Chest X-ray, AP view. Patient: 12 years old, sex F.
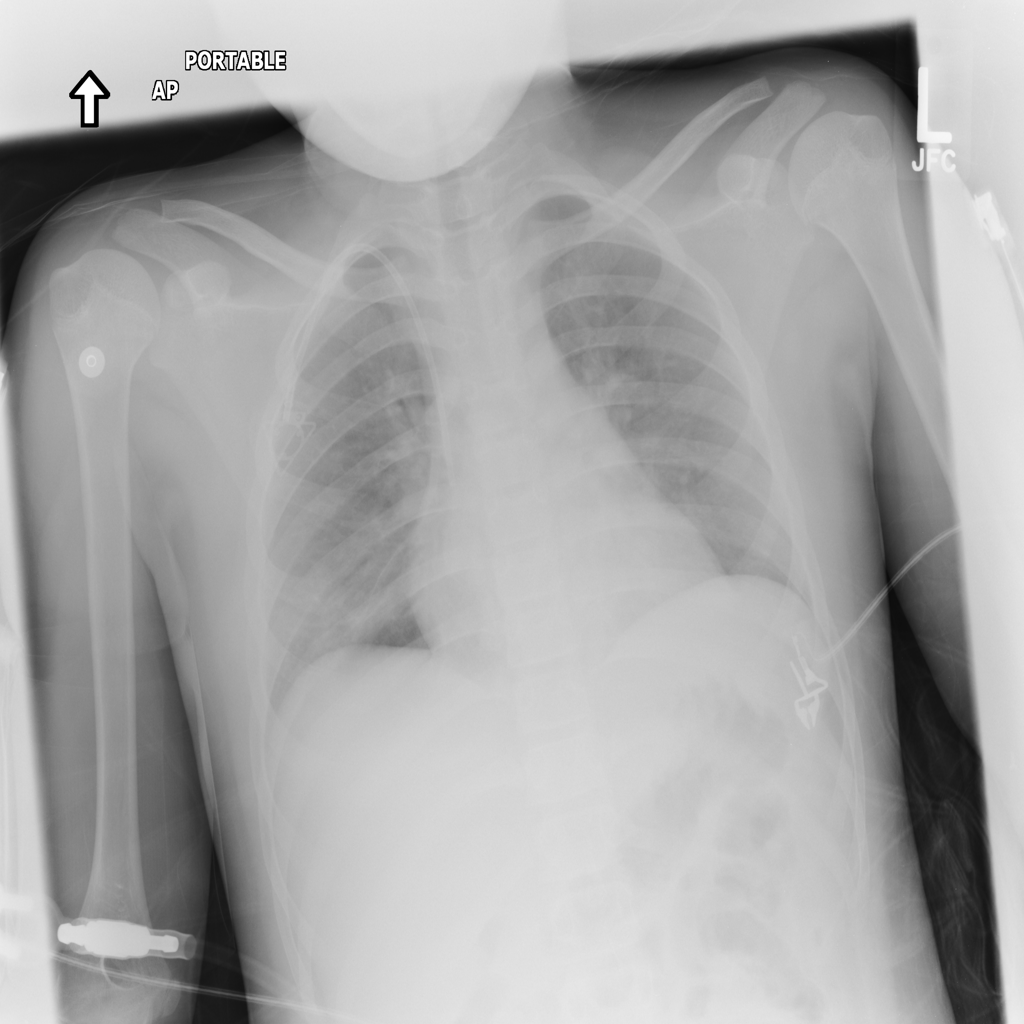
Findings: No Finding